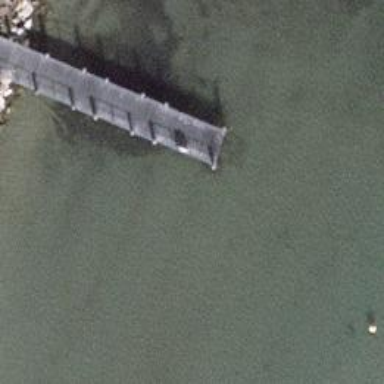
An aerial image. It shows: Man-made pier.